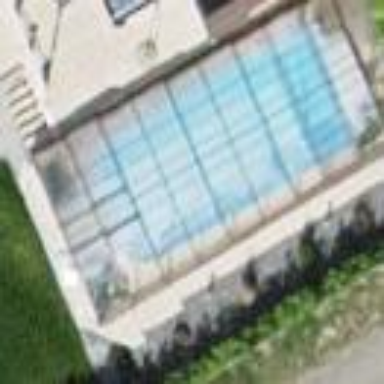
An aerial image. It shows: Swimming pool area designated for leisure and sports activities.